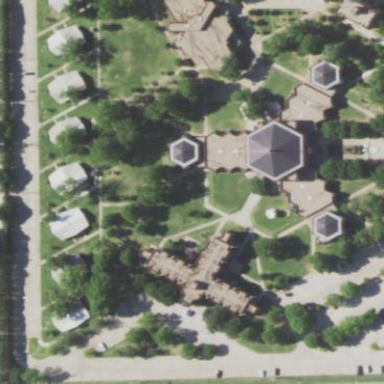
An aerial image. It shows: University building.